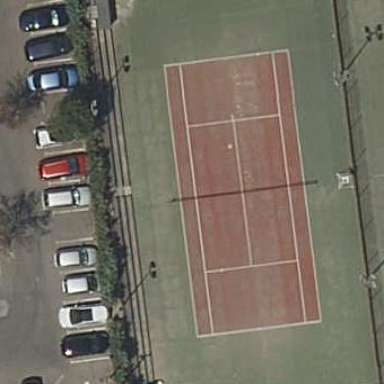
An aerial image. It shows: Tennis court in leisure pitch.